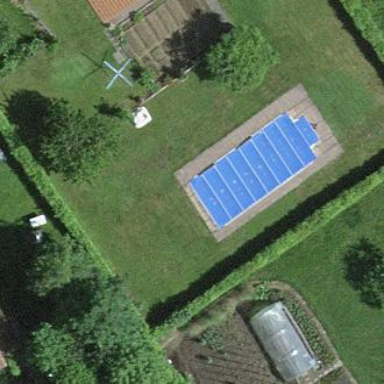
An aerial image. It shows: Swimming pool located in leisure land.